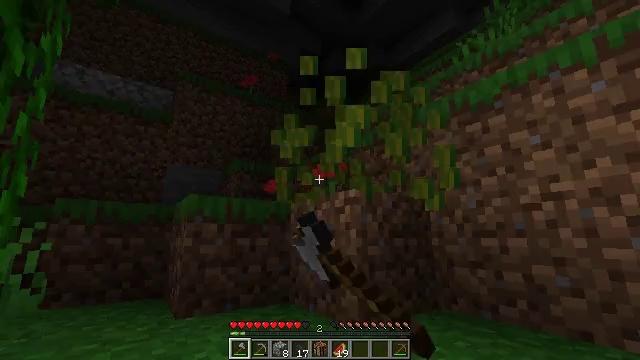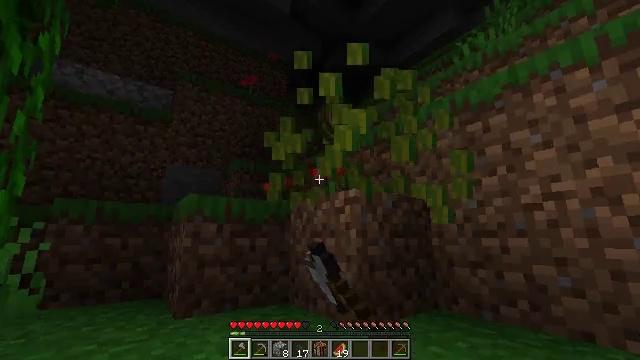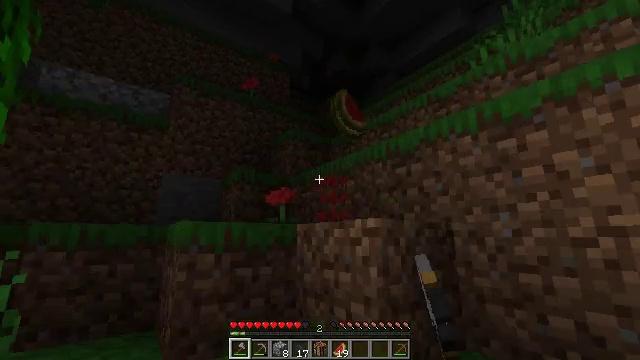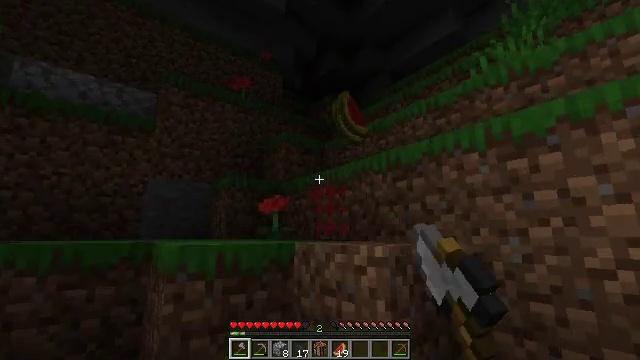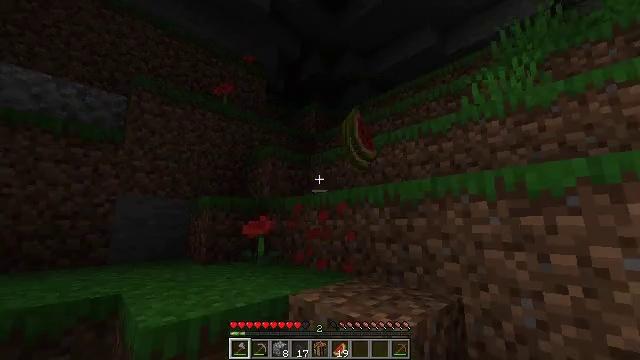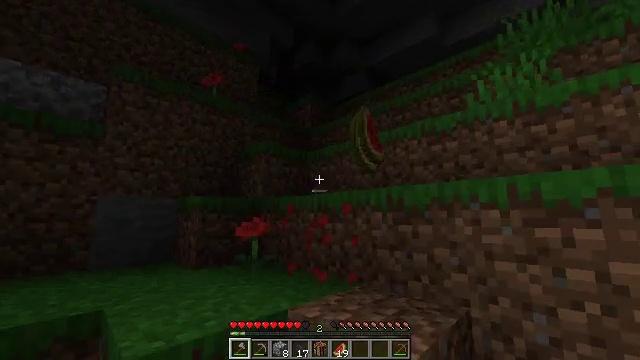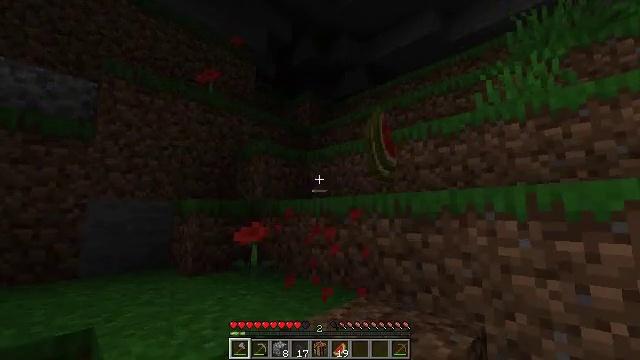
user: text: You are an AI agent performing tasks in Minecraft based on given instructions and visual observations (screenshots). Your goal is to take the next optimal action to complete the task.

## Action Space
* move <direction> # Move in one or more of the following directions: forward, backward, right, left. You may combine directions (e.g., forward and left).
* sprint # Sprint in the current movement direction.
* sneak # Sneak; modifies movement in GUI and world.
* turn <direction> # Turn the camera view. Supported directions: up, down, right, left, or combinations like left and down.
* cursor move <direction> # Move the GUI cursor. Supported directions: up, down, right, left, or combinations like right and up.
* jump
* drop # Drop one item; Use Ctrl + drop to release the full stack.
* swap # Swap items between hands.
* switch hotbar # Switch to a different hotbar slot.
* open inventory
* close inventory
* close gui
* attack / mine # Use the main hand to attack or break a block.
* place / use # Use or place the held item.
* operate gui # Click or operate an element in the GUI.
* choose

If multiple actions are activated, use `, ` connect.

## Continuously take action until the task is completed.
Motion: motion action
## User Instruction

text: Break the poppy plant.
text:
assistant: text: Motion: move forward, attack / mine
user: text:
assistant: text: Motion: move forward, sprint, attack / mine, jump
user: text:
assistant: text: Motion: move forward, sprint, turn right, attack / mine, jump
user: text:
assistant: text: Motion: move forward, sprint, turn right and down, jump
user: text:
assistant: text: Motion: move forward, sprint, turn right and down, jump
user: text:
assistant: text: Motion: move forward, sprint, jump
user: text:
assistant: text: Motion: sprint, jump